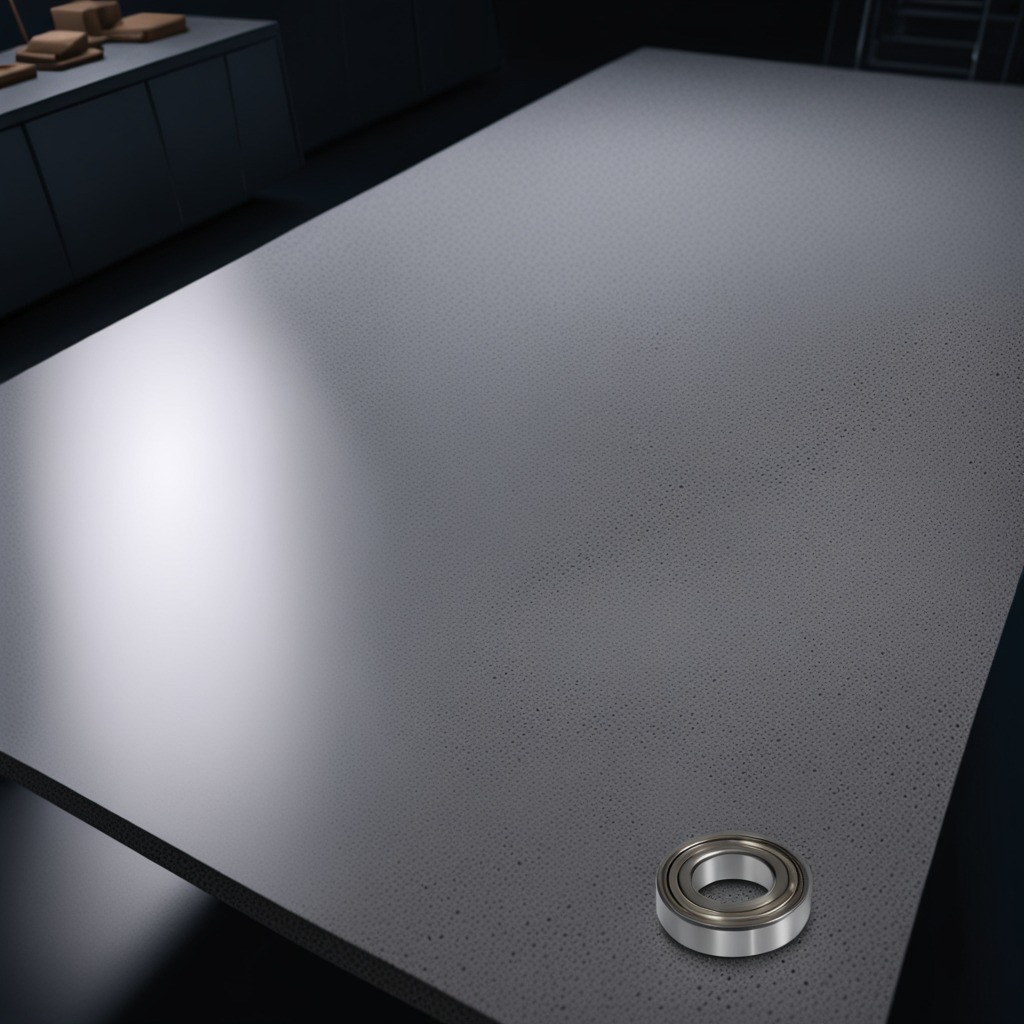
A metal ball bearing is lying on a clean granite table inside a workshop at night dim ambient light soft shadows worn but